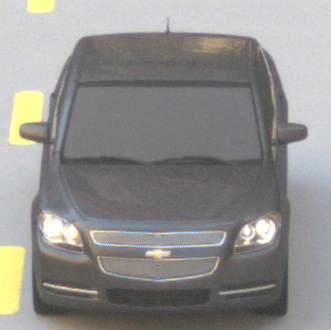
Make: Chevrolet
Model: Malibu 2.4
Detailed model: Malibu
Model produced from: 2012/07
Model produced until: 2014/08
Doors: 4
Color: gray
Road condition: dry road
Daytime: morning or afternoon
Contrast: low contrast